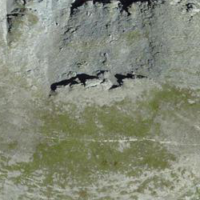
EUNIS habitat code: 48
Species observed at this site:
Tachymarptis melba
Corvus corone
Prunella collaris
Phoenicurus ochruros
Nucifraga caryocatactes
Falco tinnunculus
Buteo buteo
Aquila chrysaetos